Question: I'm very new at AJAX calls from jQuery and I'm a bit stuck trying do to this; I have an AJAX call from jQuery like this:
'''
$(document).ready(function() {
$('tr.table-row').click(function(){
$.ajax({ url: 'stats-render.php', data: {ref: $(this).attr('id')}, type: 'post', success: function(d) {//the_output_here}});
});
});
'''
This script is inside a web page triggered when the user hits a particular row ('<tr></tr>') from a table. 'stats-render.php' outputs HTML text with some info and graphics. This answer some times takes a while (15 seconds), so I would like to show the user a waiting message when he/she triggers the script and when the call returns an answer show the output text in a div (lets call it '<div id="render-div">').
So the questions are, how can I show a waiting message? If you know a good script for showing this in a modal, I would appreciate it.
How can I output the result from 'stats-render.php' into a 'div'?. Thank you so munch for any help!

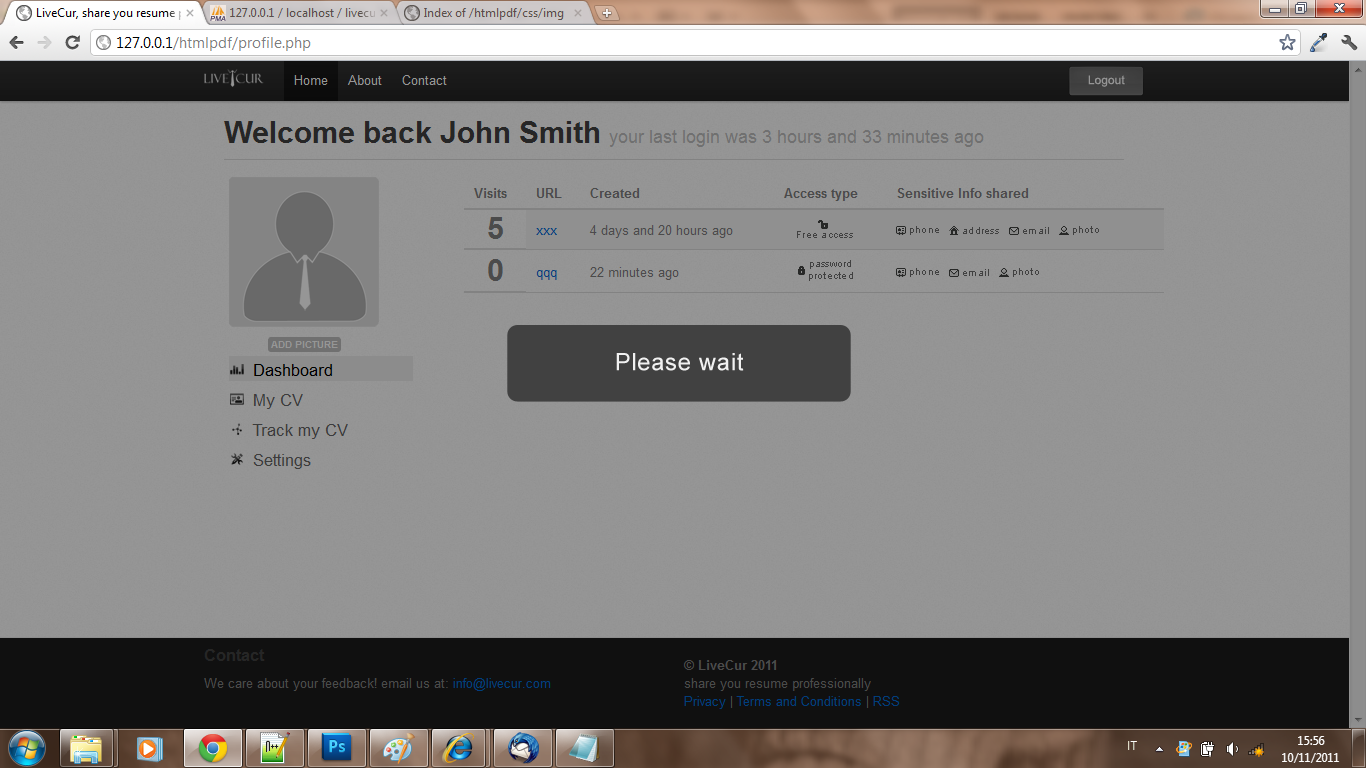
Answer: Just display a loading message in the div where the results go in the interim.
'''
$(document).ready(function() {
$('tr.table-row').click(function(){
$.ajax({ url: 'stats-render.php', data: {ref: $(this).attr('id')}, type: 'post', success: function(d) { $('div.for-results').html( /* d... */ ); });
$('div.for-results').html('loading...');
});
});
'''
Or for even more fun:
'''
$(document).ready(function() {
$('tr.table-row').click(function(){
$.ajax({ url: 'stats-render.php', data: {ref: $(this).attr('id')}, type: 'post', success: function(d) {
clearInterval(loading);
$('div.for-results').html( /* d... */ );
});
$('div.for-results').html('loading');
var loading = setInterval(function() { $('div.for-results')[0].innerHTML += '.' }, 1000);
});
});
'''